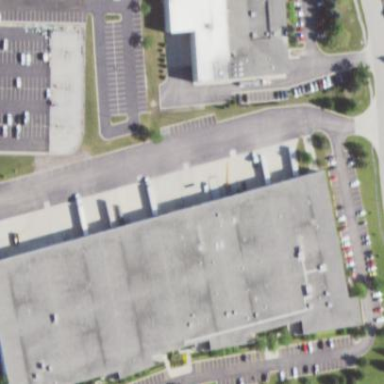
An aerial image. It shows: Warehouse.